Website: bh-photo
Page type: customer-info-address
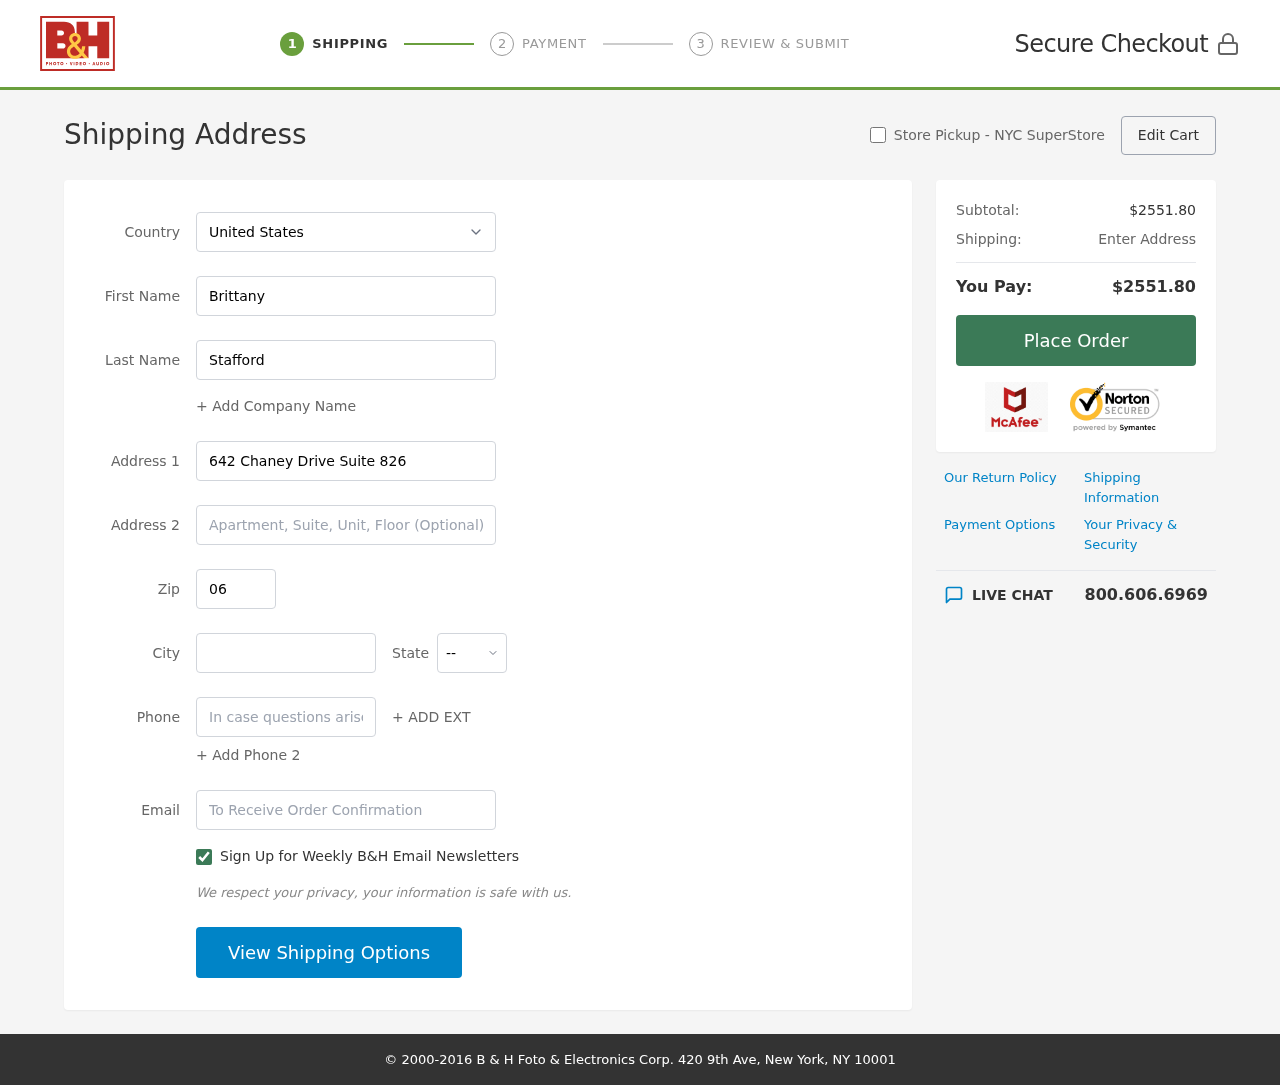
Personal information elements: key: PII_CITY
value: Fisherbury
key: PII_COUNTRY
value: United States
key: PII_EMAIL
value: brittany.stafford@hotmail.com
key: PII_FIRSTNAME
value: Brittany
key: PII_LASTNAME
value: Stafford
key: PII_PHONE
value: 3807833427
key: PII_POSTCODE
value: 06012
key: PII_STATE_ABBR
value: WI
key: PII_STREET
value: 642 Chaney Drive Suite 826
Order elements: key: ORDER_SUBTOTAL
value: $2551.80
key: ORDER_TOTAL
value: $2551.80